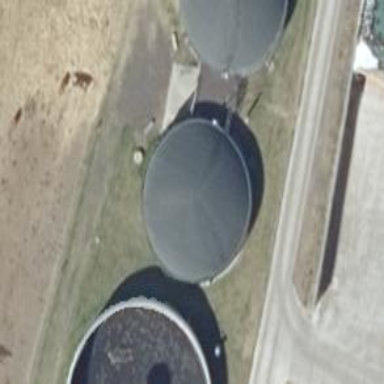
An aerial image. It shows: Storage tank with man-made structure.